Field crop: maize
Growth stage: 2
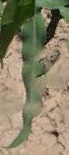
Species: maize